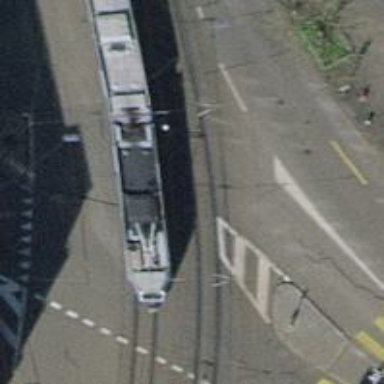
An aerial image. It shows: Primary highway with asphalt surface. There is separate sidewalk and embedded tram rails.